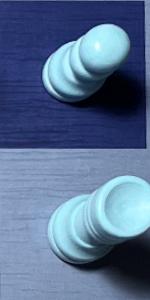
Label: Rook_White